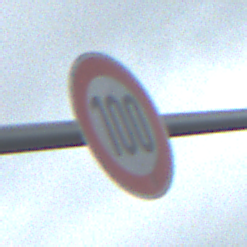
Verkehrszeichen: Geschwindigkeit100
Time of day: Midday
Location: Outdoor (Suburban)
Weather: Overcast
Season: NotSpecified
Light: Natural